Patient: sex M, age 43
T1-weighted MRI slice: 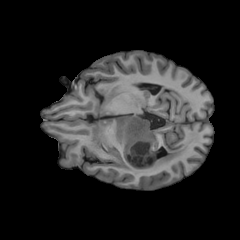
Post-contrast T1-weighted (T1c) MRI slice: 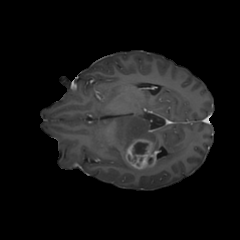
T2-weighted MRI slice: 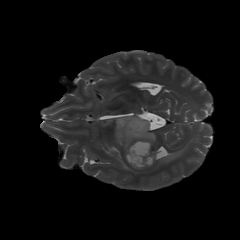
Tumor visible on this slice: yes
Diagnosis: Glioblastoma, IDH-wildtype
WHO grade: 4